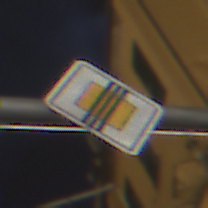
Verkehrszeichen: EndeVorfahrtsstrasse
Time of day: Night
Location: Outdoor (Urban)
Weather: PartlyCloudy
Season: NotSpecified
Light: Artificial